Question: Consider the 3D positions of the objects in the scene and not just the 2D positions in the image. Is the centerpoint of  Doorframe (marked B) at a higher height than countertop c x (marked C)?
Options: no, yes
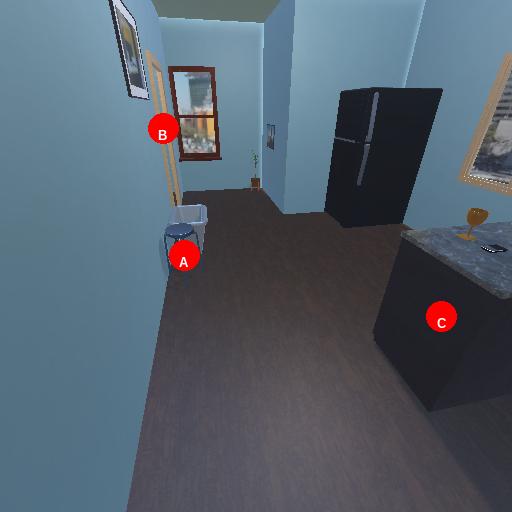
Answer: no